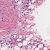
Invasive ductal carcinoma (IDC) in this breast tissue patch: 0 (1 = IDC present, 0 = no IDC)